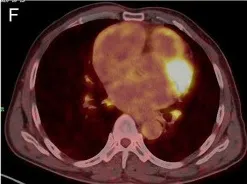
PET-CT showing a giant mass with increased glucose metabolism in the right atrium.
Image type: radiology (pet)